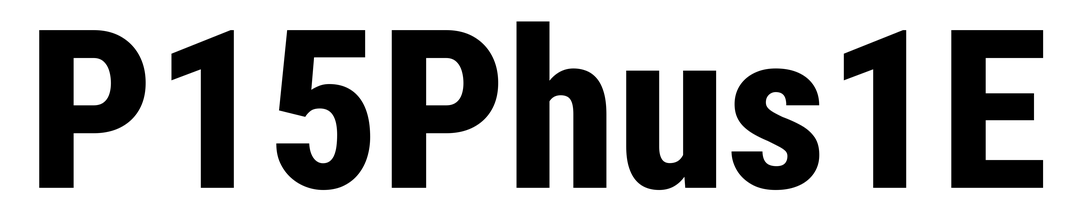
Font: Roboto_Condensed_ExtraBold